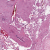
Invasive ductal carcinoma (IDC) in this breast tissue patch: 0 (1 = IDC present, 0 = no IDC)